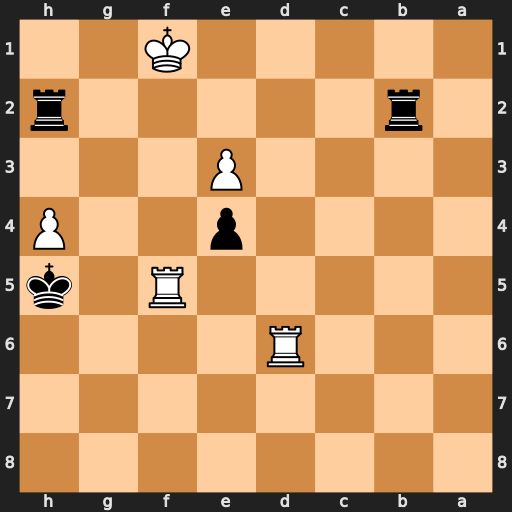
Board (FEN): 8/8/3R4/5R1k/4p2P/4P3/1r5r/5K2
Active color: b
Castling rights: -
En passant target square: -
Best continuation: Kg4 Rf4+ Kh3